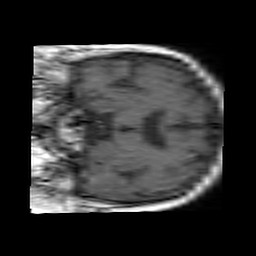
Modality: T1w
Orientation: coronal
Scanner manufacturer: philips
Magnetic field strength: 1.5 T
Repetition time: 0.7047 s
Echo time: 0.015 s